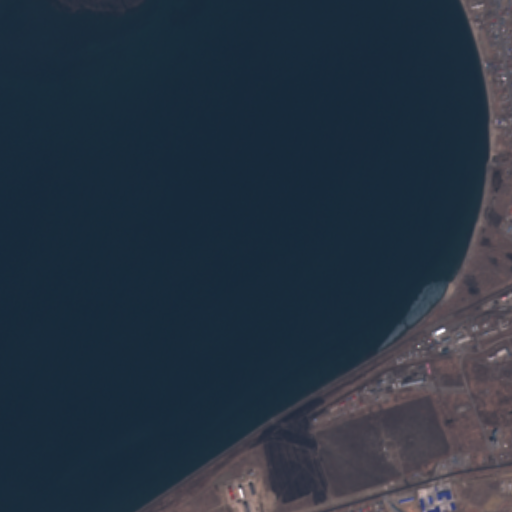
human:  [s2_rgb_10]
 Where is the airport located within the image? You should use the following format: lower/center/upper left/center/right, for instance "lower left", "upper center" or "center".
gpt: The airport is located in the upper right of the image.
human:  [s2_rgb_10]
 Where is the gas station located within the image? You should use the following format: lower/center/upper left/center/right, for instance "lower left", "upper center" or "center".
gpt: The gas station is located in the lower right of the image.
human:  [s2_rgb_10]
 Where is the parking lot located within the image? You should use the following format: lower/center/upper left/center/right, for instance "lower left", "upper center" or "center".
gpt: The parking lot is located in the lower right of the image.
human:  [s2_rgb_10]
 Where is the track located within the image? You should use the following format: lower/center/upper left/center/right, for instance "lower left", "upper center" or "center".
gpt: There is no track in the image.